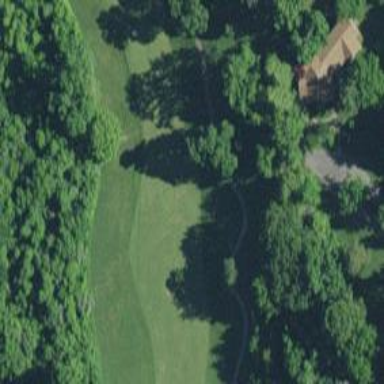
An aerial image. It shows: Grassy area designated as golf fairway.